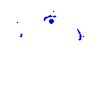
Particle: electron